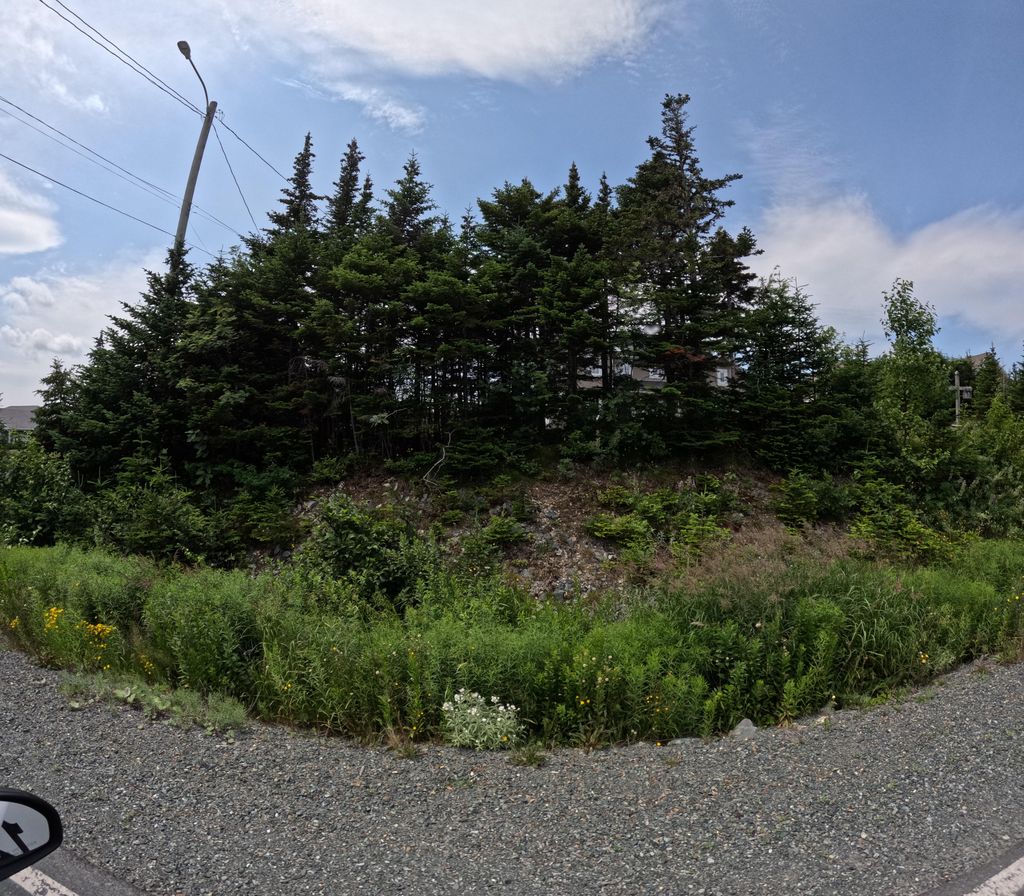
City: st_johns